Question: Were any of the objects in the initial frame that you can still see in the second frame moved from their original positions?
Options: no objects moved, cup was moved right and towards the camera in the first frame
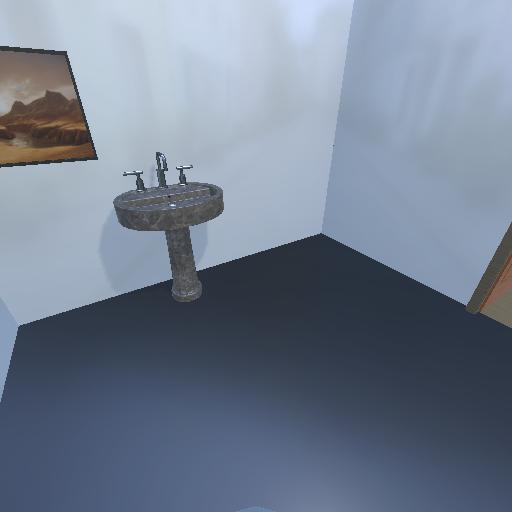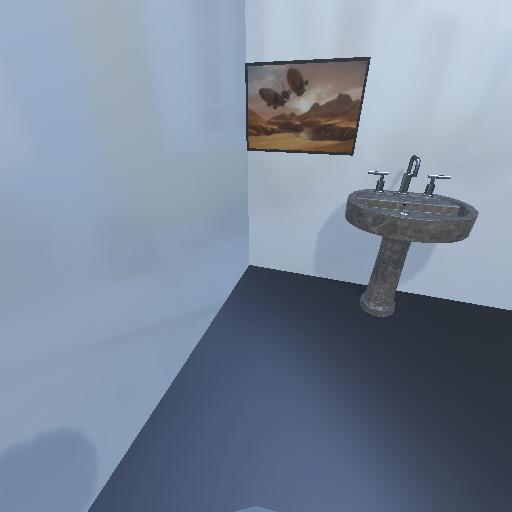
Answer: no objects moved